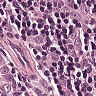
Metastatic tissue present: yes